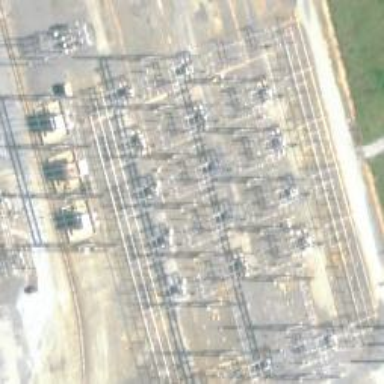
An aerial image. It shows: Switch used for power control.